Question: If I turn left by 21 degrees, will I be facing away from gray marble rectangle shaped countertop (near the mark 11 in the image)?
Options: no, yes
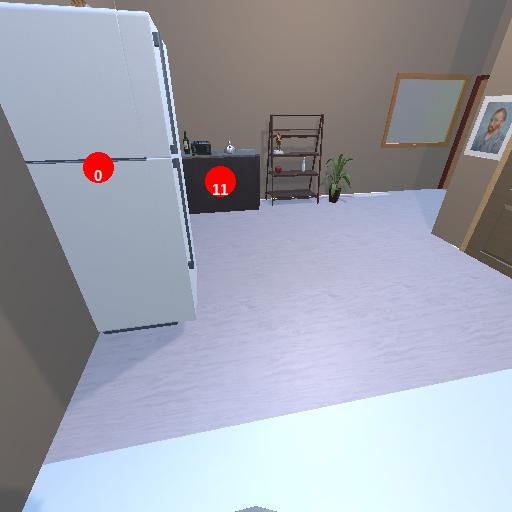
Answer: no